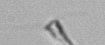
Label: Calciopappus